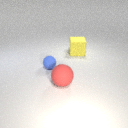
large yellow rubber cube to the right of large red rubber sphere